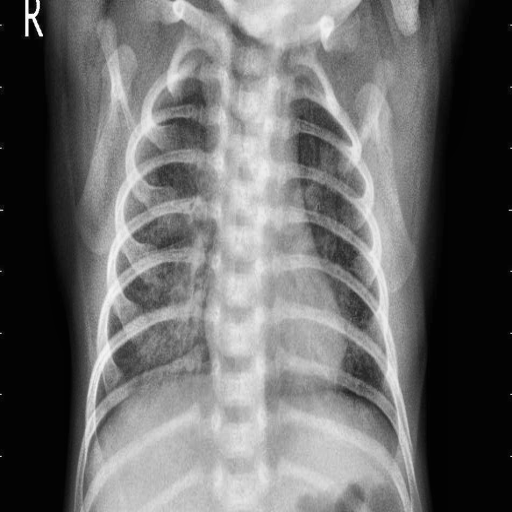
Finding: PNEUMONIA